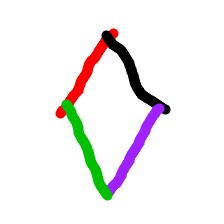
Shape: rhombus